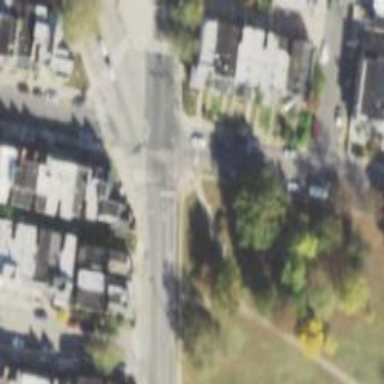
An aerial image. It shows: Marked road crossing.